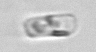
Label: Cerataulina_pelagica